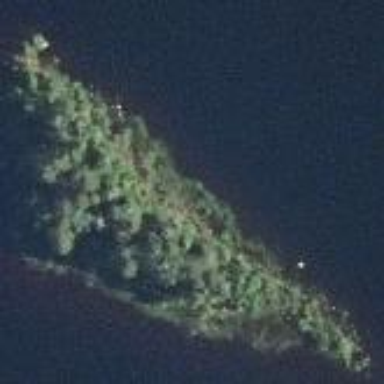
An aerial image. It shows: Islet.